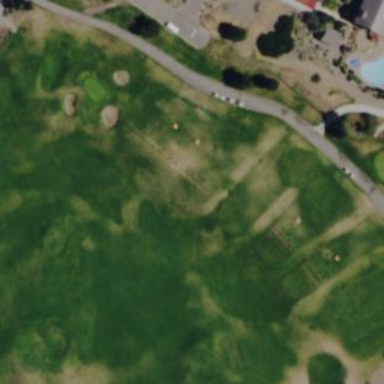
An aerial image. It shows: Grassy area designated as golf tee.